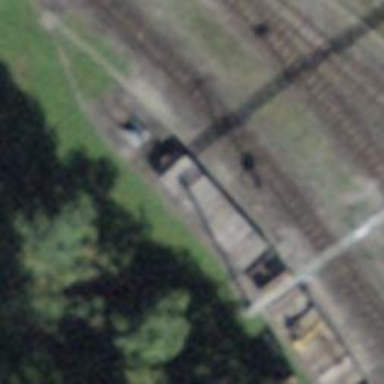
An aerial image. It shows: Railway buffer stop.